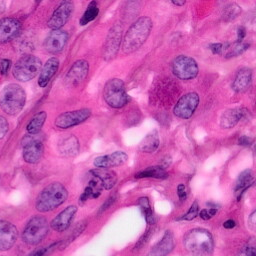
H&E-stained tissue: Pancreatic